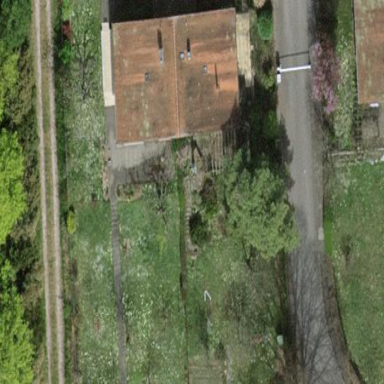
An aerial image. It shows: Garden surrounded by fence.